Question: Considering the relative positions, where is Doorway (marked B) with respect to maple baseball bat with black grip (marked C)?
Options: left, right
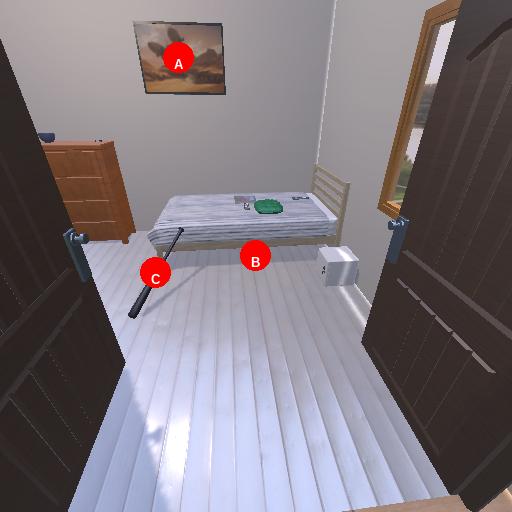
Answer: left